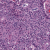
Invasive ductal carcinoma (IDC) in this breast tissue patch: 1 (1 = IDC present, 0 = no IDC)